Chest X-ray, PA view. Patient: 67 years old, sex M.
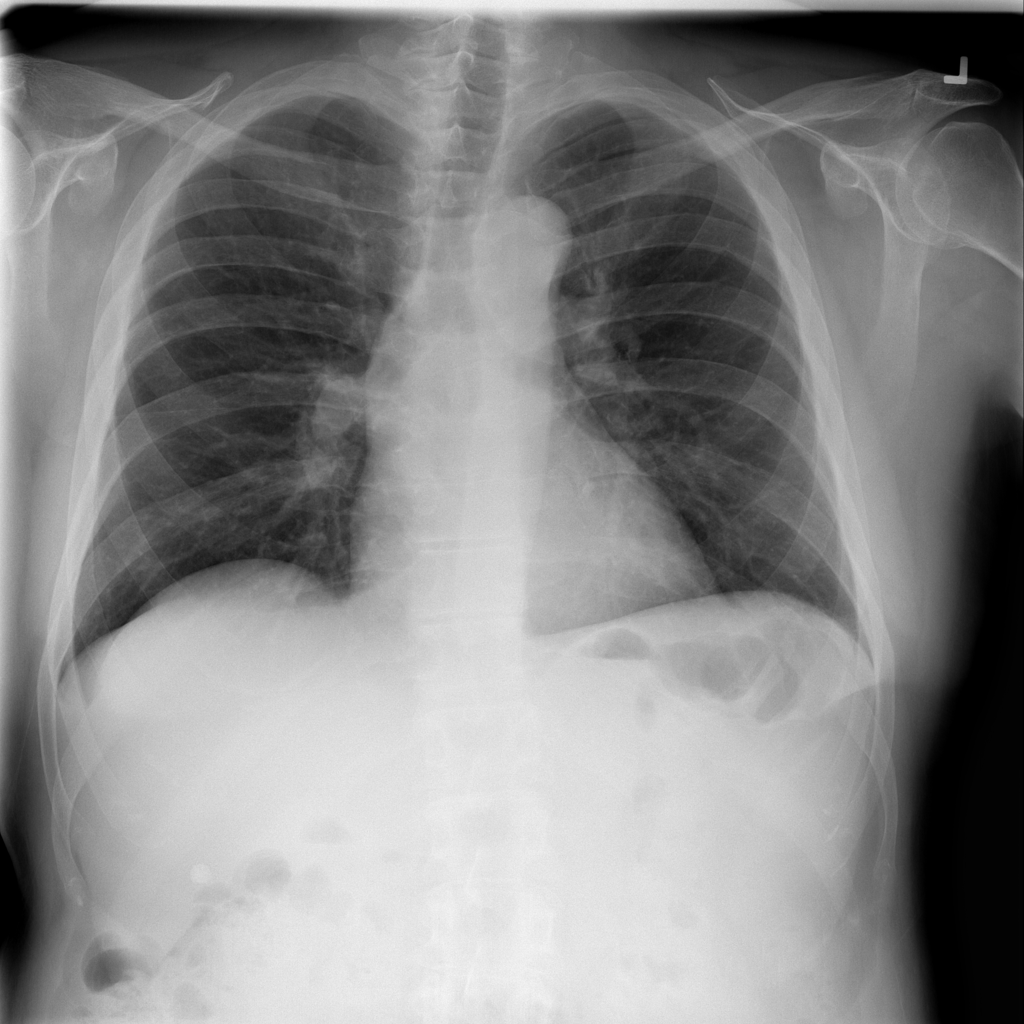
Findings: No Finding